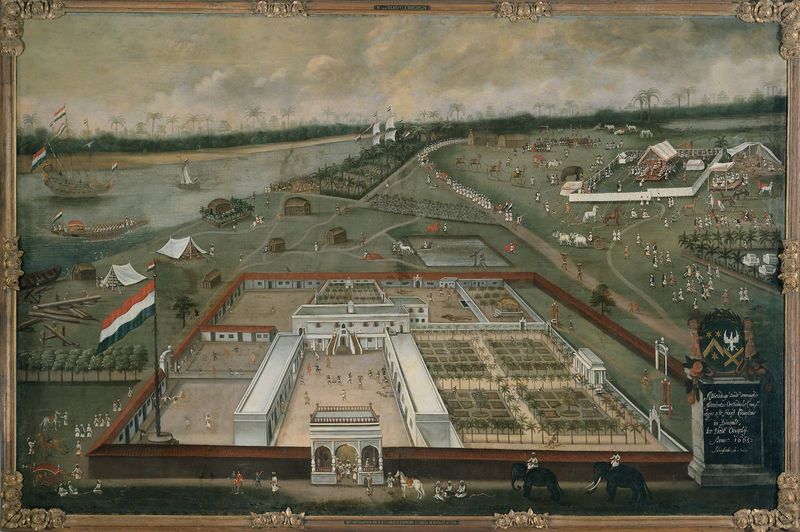
Titel: Factory of the Dutch East India Company at Hougly in Bengal, Die VOC-Fabrik in Hougly, Westbengalen
Künstler: Hendrik van Schuylenburgh
Standort: Amsterdam
Institution: Rijksmuseum
Schlagwörter: baum, blau, dunkel, gemälde, himmel, meer, schatten, wasser, weiß, wolken, bäume, fluss, grün, landschaft, menschen, see, stadt, ufer, braun, frankreich, grau, hell, holz, licht, männer, schwarz, skizze, straße, zeichnung, anlage, gebäude, gras, haus, park, rasen, rot, schloss, tier, tiere, weg, wiese, wolke, zaun, leute, malerei, mensch, rahmen, rembrandt, sockel, bild, holland, niederlande, feld, horizont, häuser, natur, busch, büsche, flach, kanal, wege, wald, boot, boote, handel, pferd, pferde, reiter, garten, reiten, schiff, schiffe, schrift, segel, segelboot, ansicht, bogen, fahnen, italien, vedute, üben, fahne, flagge, segelschiff, trikolore, afrika, dorf, mauer, hof, hütten, fabrik, platz, training, vogelperspektive, hafen, banner, schlacht, treppe, tricolore, soldaten, tafel, inschrift, palme, tor, segelboote, arena, aufsicht, eingang, orient, palast, festung, militär, text, entwurf, armee, heer, rom, portal, tore, wappen, villa, karte, regiment, krieger, palmen, prozession, plan, gärten, fort, indien, turban, preussen, kolonie, zelt, zelte, ägypten, campus, elefant, elefanten, exerzierplatz, flußß, gedenkstein, historisch, kaserne, lager, liederlande, schloßß, taxt, versailles, paln, stadtplan, karree, einlass, tunier, galeere, exotismus, marinemalerei, nil, ganges, camp, garnison, heerlager, flugzeuge, maharadscha, fruss, militärgeschichte, 1600, palnmen, plmane, 1660